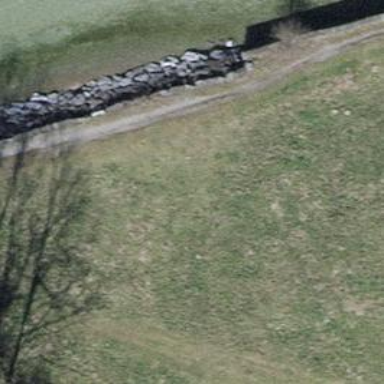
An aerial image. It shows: Bench.